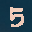
Label: 5